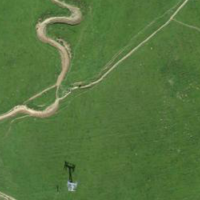
EUNIS habitat code: 23
Species observed at this site:
Alnus alnobetula